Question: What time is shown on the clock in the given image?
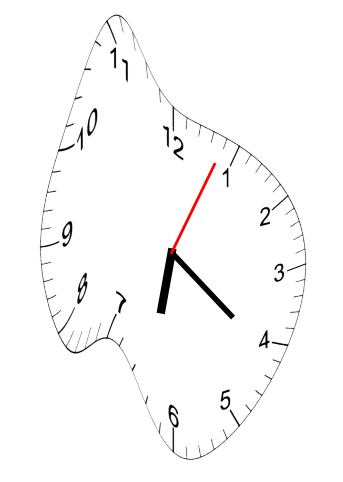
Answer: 06:21:04